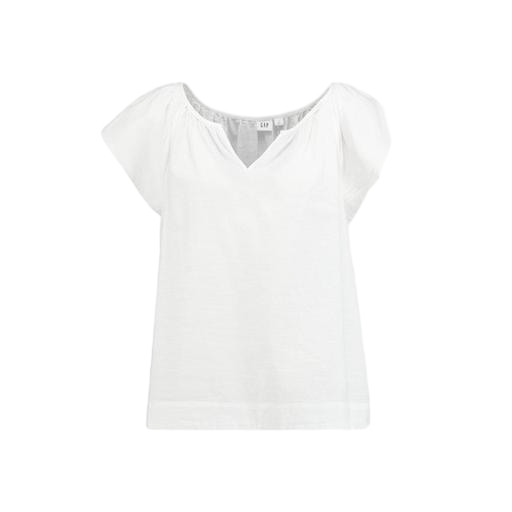
white dolman-sleeve split-neck top only macy, white bell-sleeve tee, short-sleeve top only macy, white background